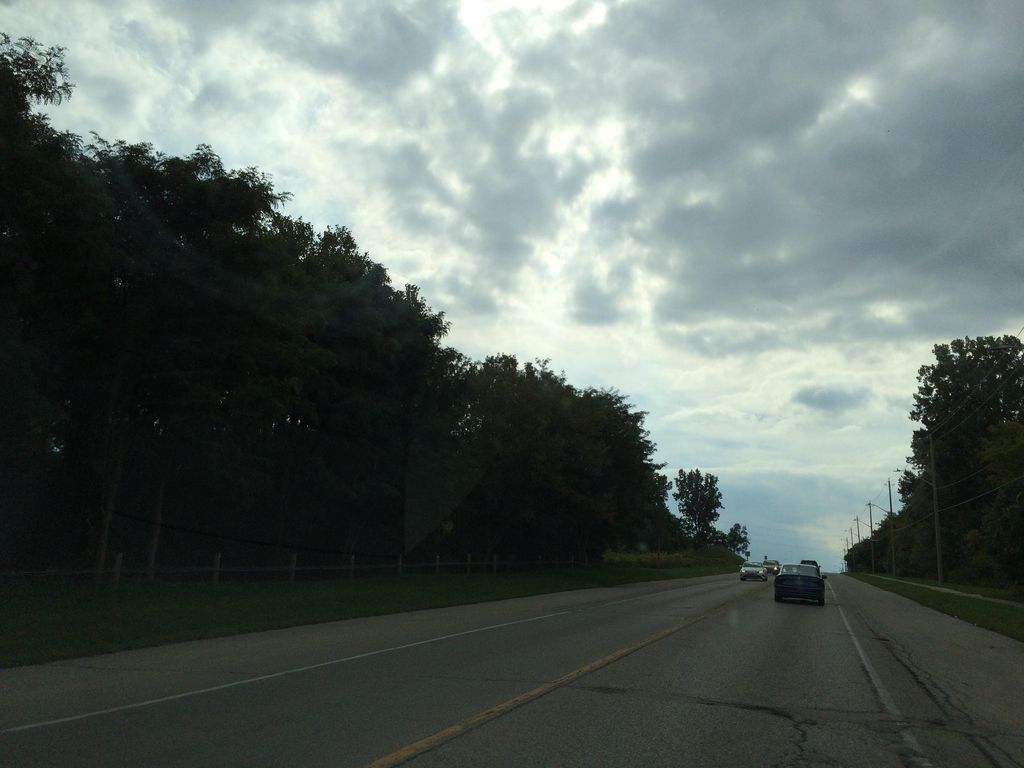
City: kitchener-waterloo